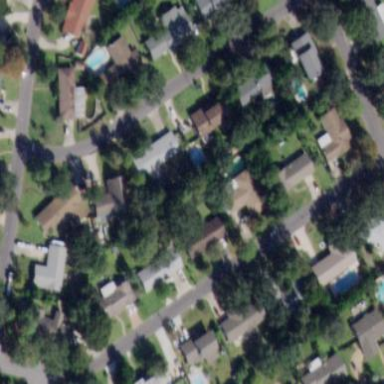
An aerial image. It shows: This residential area consists of single-family homes.